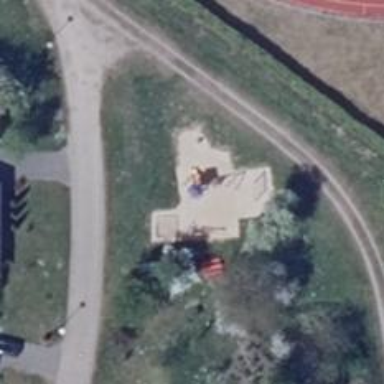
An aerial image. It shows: Playground area for leisure activities on the land.